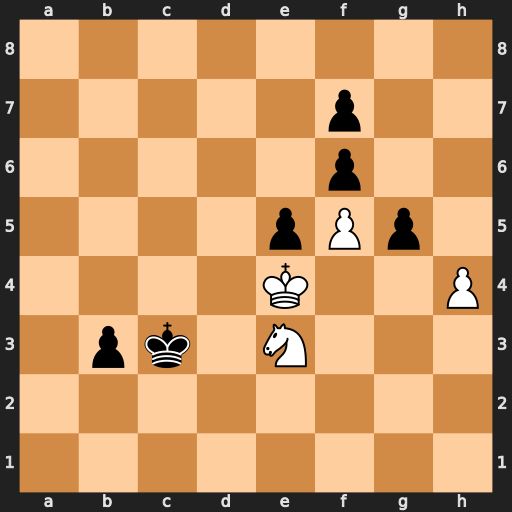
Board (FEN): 8/5p2/5p2/4pPp1/4K2P/1pk1N3/8/8
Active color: w
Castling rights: -
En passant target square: -
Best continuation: h5 g4 h6 g3 Kf3